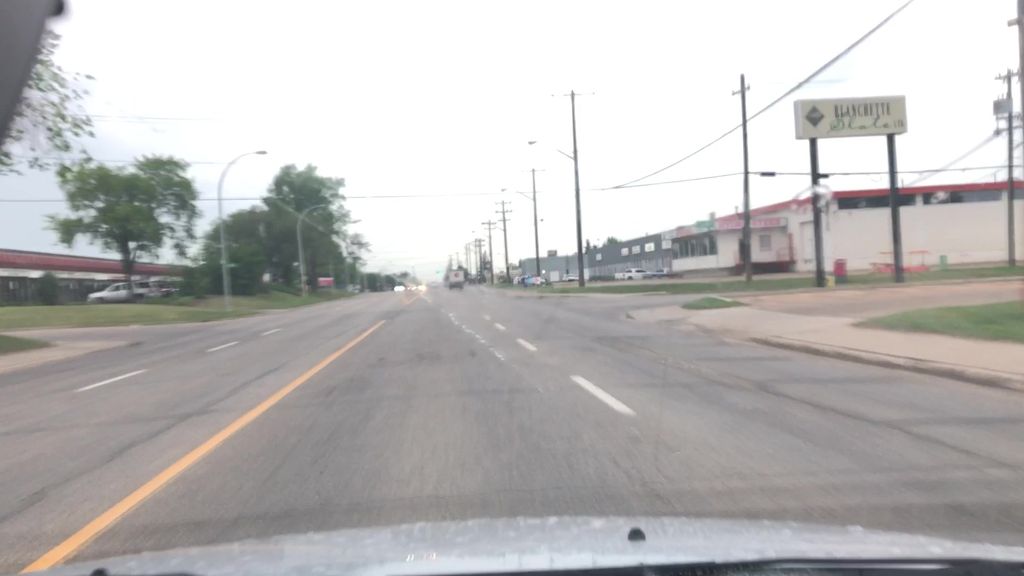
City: edmonton